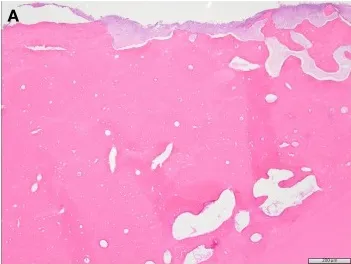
Regular . (A) The alveolar bone comprises primarily lamellar, osteonal bone with limited interstitial woven bone. The bone is necrotic, as evidenced by diffuse, empty osteocyte lacunae, and attached basophilic to eosinophilic biofilm (top of image). Multifocal, irregularly spaced, and shaped resorption bays are present within the alveolar bone (clear spaces/osteoporosis). Tooth dentin and a thin rim of cementum are evident at the bottom of the image.
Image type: pathology (h&e)